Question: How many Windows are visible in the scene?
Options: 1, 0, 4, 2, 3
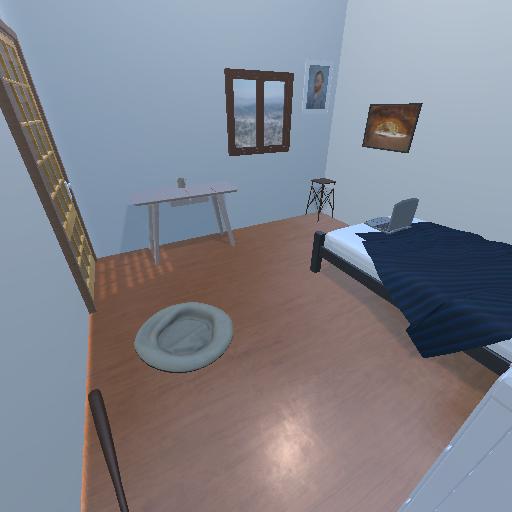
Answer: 1